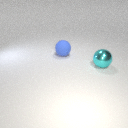
large blue rubber sphere to the left of large cyan metal sphere